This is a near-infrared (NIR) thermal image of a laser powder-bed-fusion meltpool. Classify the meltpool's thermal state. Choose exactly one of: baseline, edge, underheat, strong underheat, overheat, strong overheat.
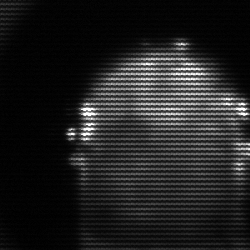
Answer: baseline